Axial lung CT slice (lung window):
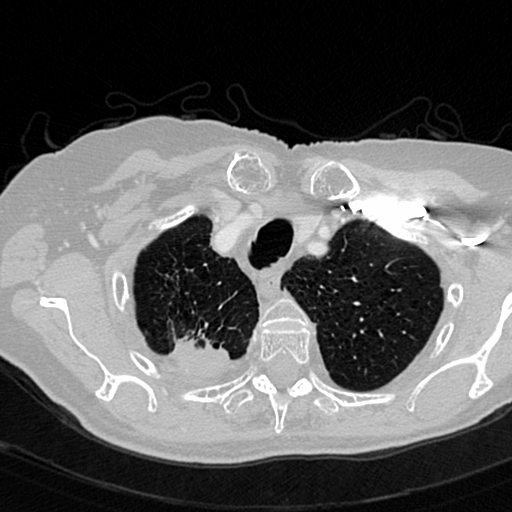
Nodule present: no